Brain MRI, t1w sequence, axial 2D slice.
Patient: age 42, sex F, weight 95 kg, height 1.95 m
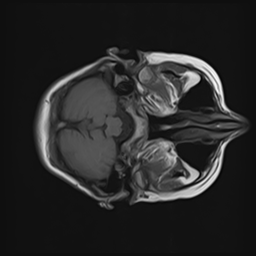